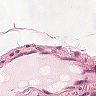
Metastatic tissue present: no